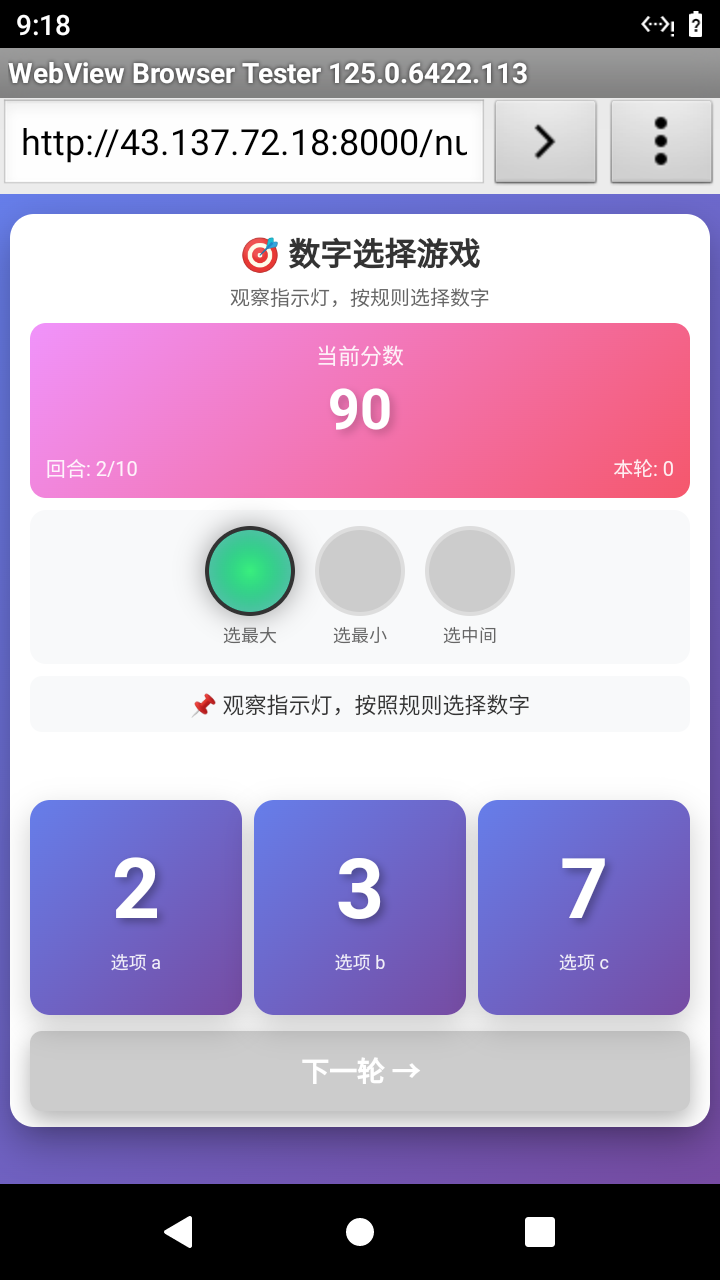

Select the correct number based on the traffic light color.
Answer: 2